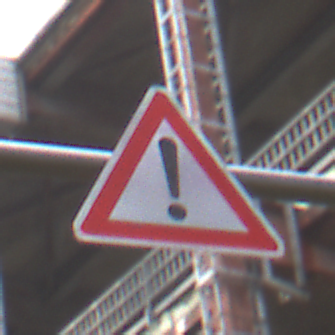
Verkehrszeichen: Gefahrenstelle
Umgebung: Outdoor, Urban
Tageszeit: MorningAfternoon
Wetter: PartlyCloudy
Licht: Natural
Jahreszeit: NotSpecified
Kontrast: LowContrast